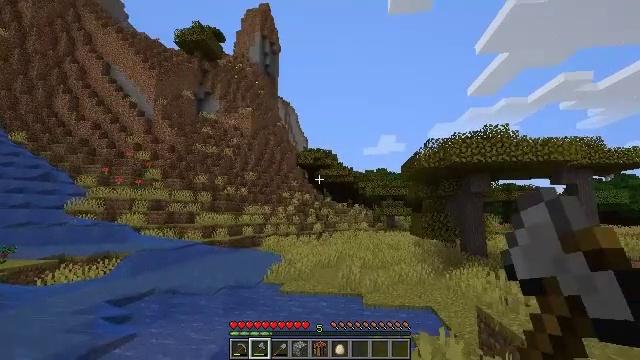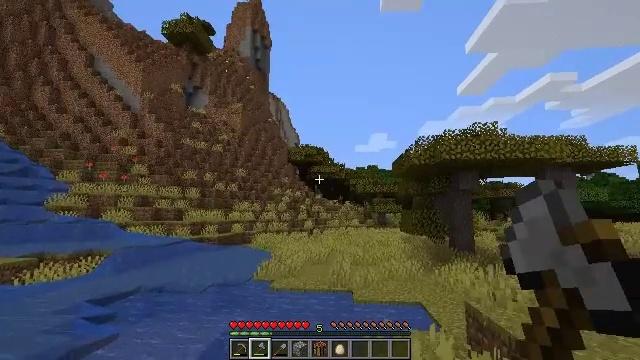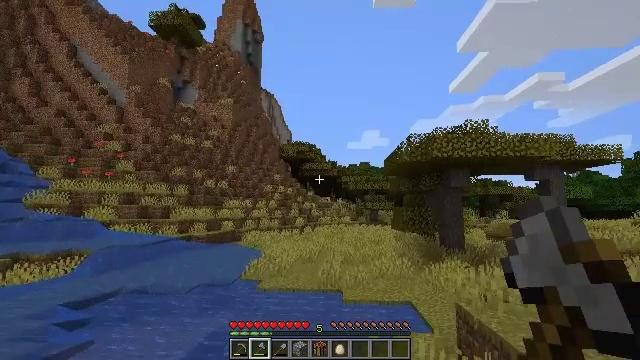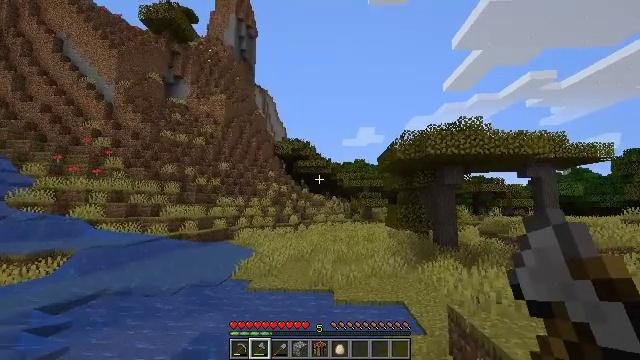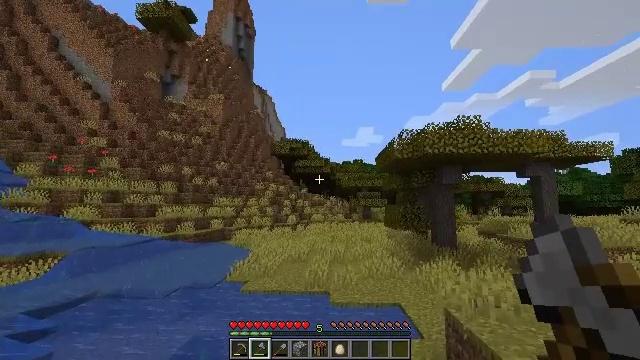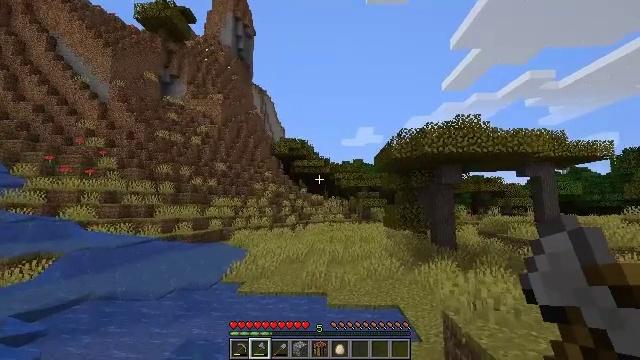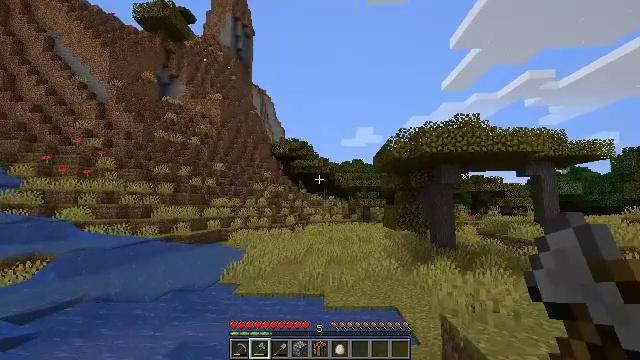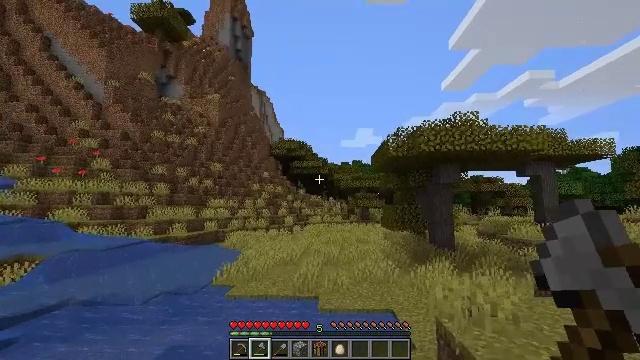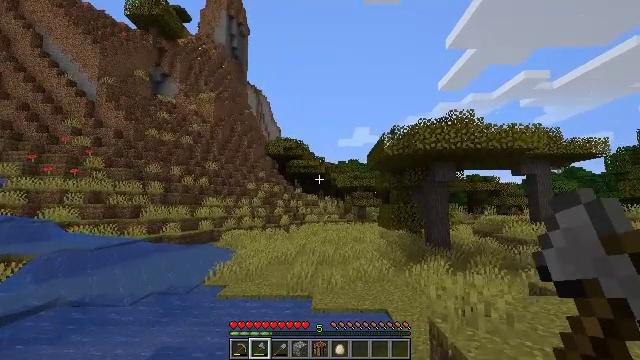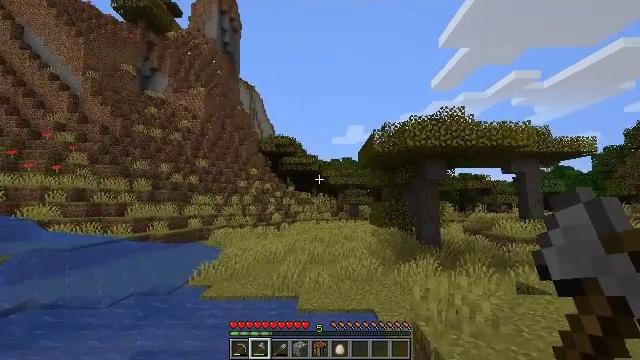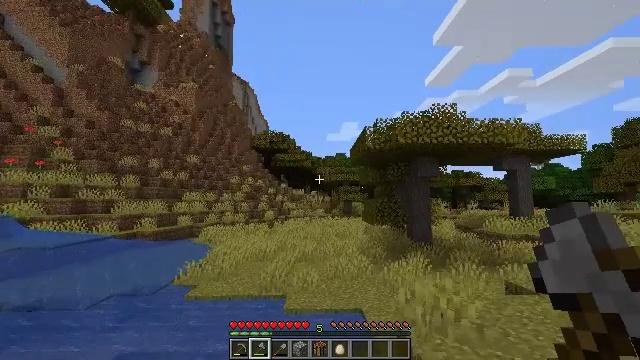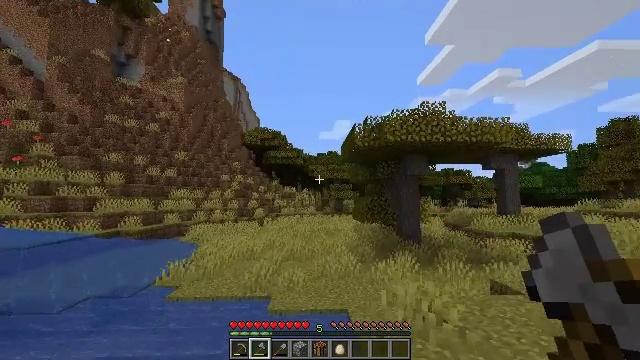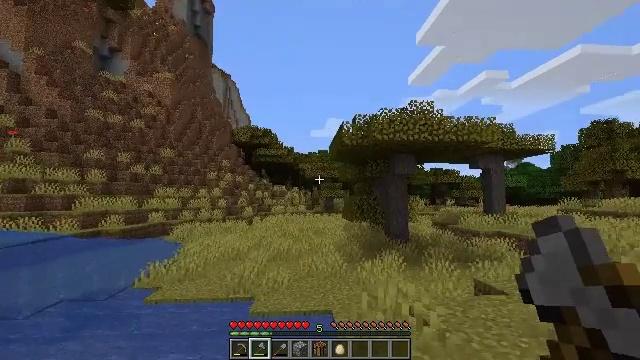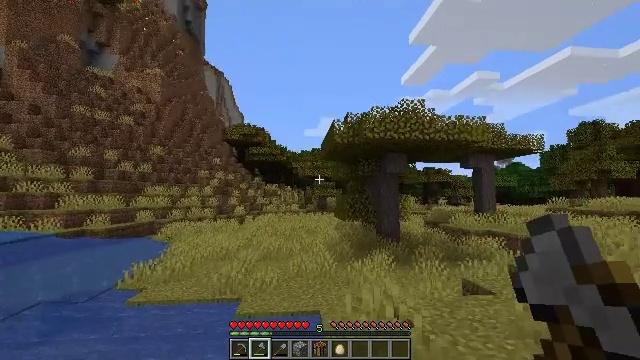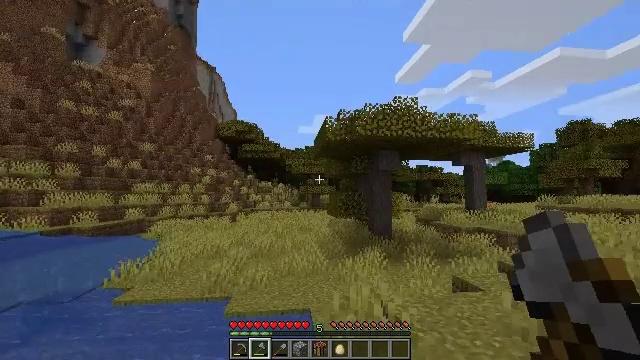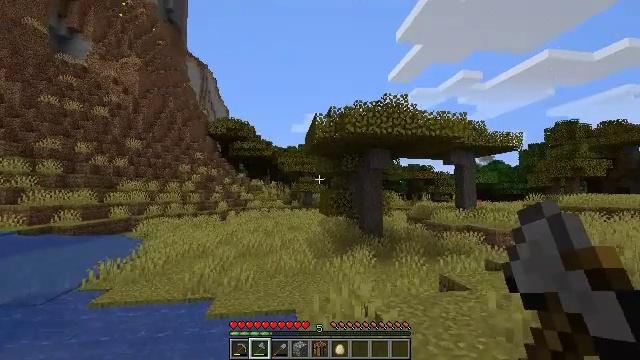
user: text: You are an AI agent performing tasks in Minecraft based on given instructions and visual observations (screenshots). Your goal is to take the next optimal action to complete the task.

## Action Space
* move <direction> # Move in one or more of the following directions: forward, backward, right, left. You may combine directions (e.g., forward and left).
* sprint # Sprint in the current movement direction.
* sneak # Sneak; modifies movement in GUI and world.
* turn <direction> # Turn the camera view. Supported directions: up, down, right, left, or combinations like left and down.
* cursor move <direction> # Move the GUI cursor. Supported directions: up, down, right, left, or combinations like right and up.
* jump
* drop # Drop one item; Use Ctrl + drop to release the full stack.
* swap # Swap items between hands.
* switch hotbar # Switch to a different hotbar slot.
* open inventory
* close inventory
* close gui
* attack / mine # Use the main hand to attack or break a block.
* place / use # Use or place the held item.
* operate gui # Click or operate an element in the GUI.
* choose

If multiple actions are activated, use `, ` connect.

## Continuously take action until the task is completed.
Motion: motion action
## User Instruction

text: Mine coarse dirt from the ground.
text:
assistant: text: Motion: move forward and move right, turn right
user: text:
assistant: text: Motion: move forward and move right, turn right
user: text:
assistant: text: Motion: move forward and move right, turn right
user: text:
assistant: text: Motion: move forward and move right
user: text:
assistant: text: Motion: move forward and move right
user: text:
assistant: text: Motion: move forward and move right
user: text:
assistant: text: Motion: move forward and move right
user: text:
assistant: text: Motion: move forward and move right
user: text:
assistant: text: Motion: move forward and move right, turn right
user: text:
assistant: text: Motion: move forward and move right, turn right
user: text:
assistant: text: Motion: move forward and move right, turn right
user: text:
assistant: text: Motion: move forward and move right, turn right
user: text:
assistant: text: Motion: move forward and move right, turn right
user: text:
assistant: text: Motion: move forward and move right, turn right
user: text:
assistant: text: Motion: move forward and move right, turn right
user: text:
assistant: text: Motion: move forward and move right
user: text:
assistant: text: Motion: move forward and move right
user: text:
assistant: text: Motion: move forward and move right
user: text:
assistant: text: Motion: move forward and move right
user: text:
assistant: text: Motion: move forward and move right, turn left
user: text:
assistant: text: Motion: move forward and move right, turn left
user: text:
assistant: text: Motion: move forward and move right, turn left
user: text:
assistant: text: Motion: move forward, turn left
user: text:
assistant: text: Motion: move forward, turn left
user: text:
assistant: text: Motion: move forward, turn left and up
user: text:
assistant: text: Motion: move forward, turn left and up
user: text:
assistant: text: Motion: move forward, turn left and up
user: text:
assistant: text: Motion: move forward, turn left
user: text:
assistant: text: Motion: move forward
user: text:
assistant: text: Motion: move forward